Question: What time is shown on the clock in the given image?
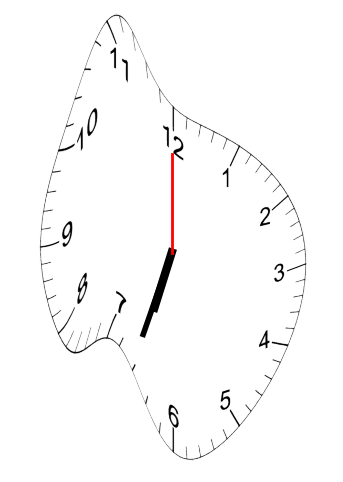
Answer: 06:33:00